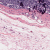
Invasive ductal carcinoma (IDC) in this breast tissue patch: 0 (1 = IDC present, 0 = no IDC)